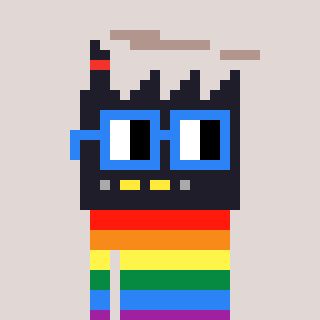
a pixel art character with square blue glasses, a factory-shaped head and a darkpink-colored body on a warm background